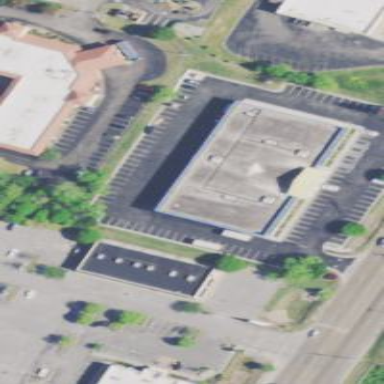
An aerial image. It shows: Building that houses furniture shop.